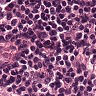
Metastatic tissue present: no